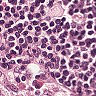
Metastatic tissue present: no